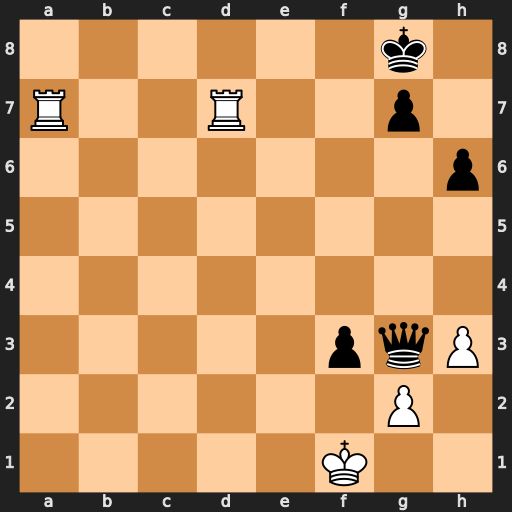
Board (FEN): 6k1/R2R2p1/7p/8/8/5pqP/6P1/5K2
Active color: w
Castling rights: -
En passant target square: -
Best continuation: Rxg7+ Qxg7 Rxg7+ Kxg7 gxf3